Aerial crown-view tile of a tropical tree (Barro Colorado Island, Panama), acquired 20241112:
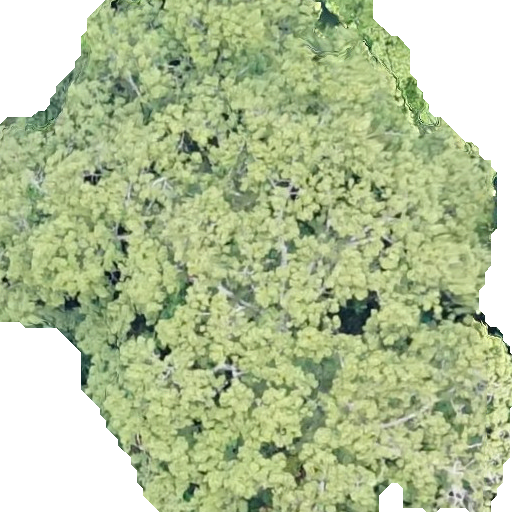
Species: Ceiba pentandra
GBIF accepted scientific name: Ceiba pentandra
Crown area: 346.325 m²